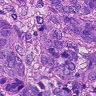
Metastatic tissue present: yes